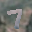
Label: 7